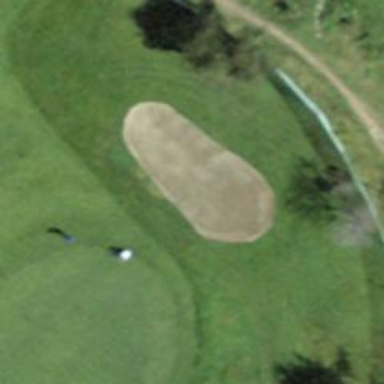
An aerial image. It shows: Golf bunker filled with sandy terrain.